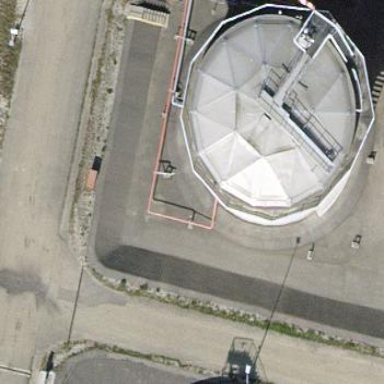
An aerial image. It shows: Industrial building with storage tank.